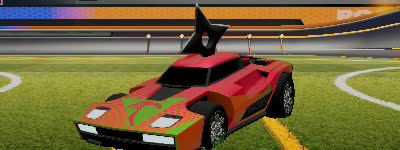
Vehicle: breakout